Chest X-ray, AP view. Patient: 57 years old, sex F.
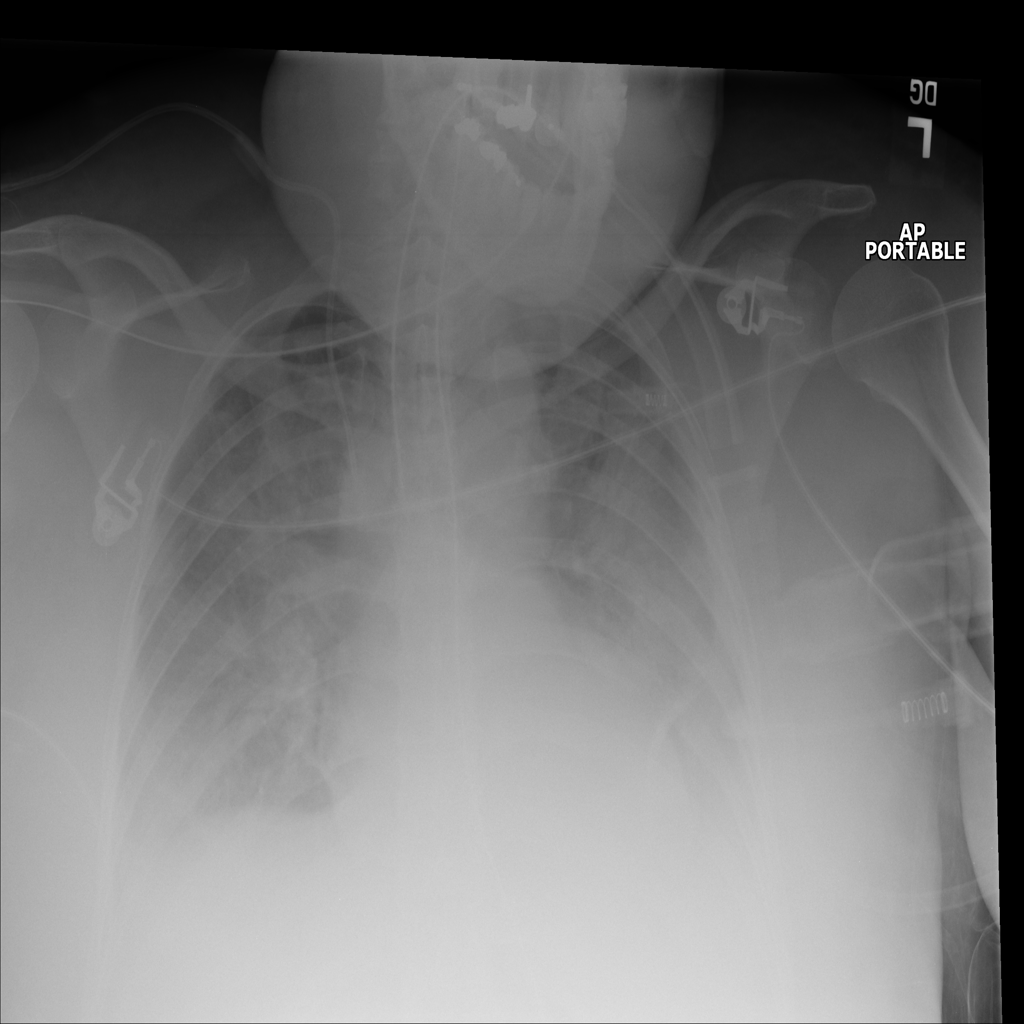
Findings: No Finding